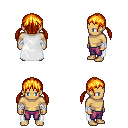
a pixel art fantasy rpg character, male body template, human, tanned skin, white cape, magenta pants, light blonde twin-tailed hairstyle, white cloth bandages, four views (front, back, left, right), 2x2 character sprite sheet, small pixel art, hard edges, no anti-aliasing